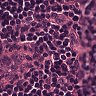
Metastatic tissue present: no